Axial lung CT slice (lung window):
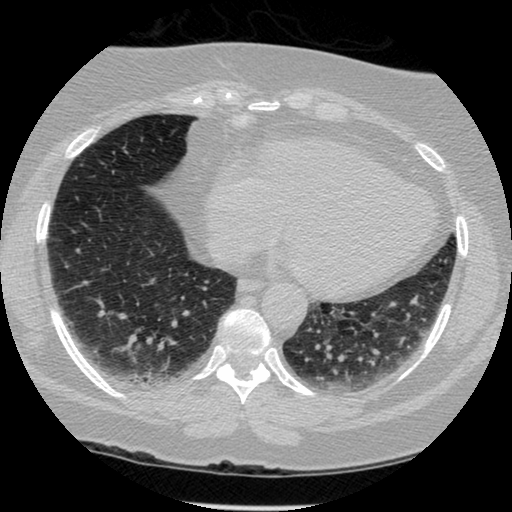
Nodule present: no